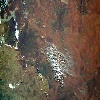
Label: land